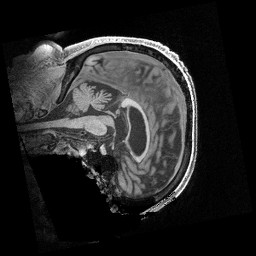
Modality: T1w
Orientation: sagittal
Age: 80
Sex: male
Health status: healthy
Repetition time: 2.4 s
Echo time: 0.00222 s